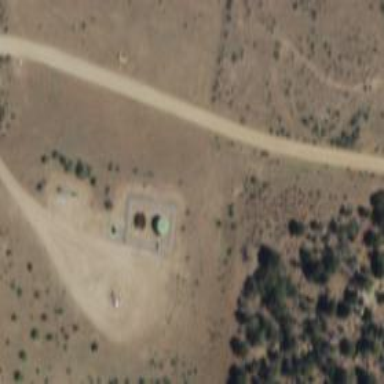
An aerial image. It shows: Storage tank that is man-made.